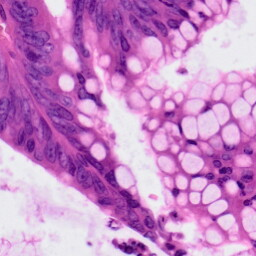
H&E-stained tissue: Colon